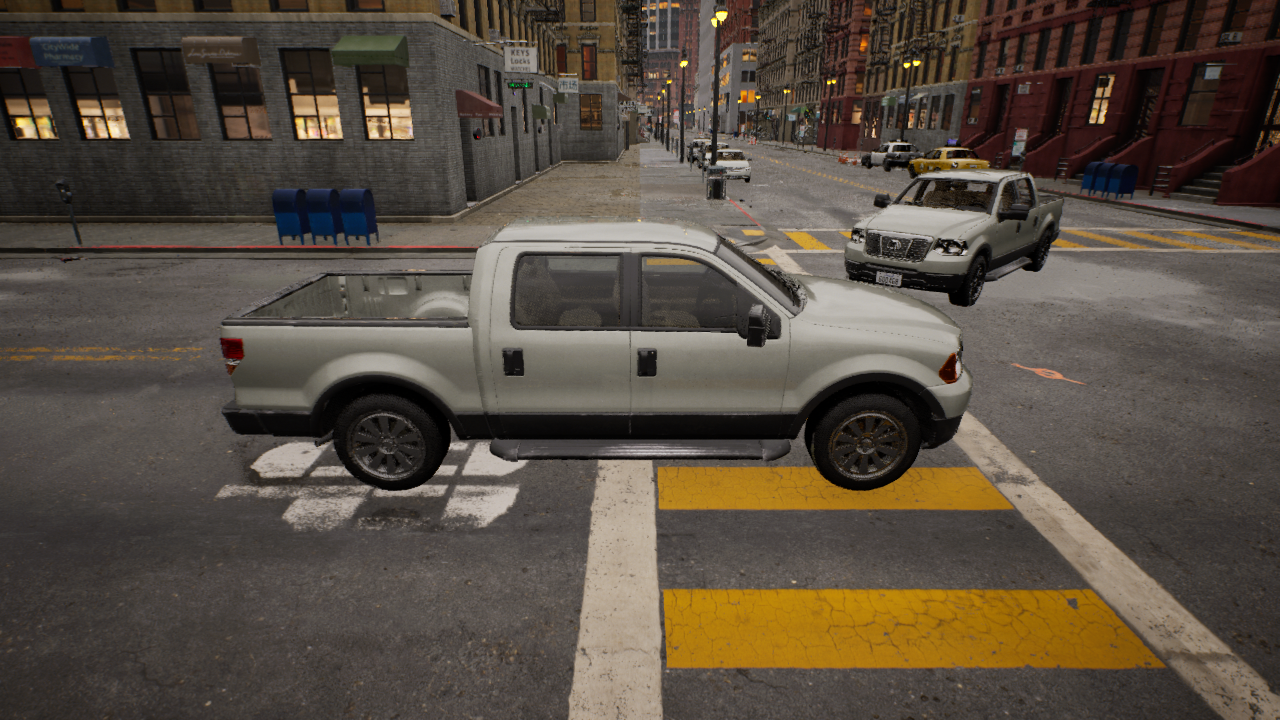
Venue: residential
Lighting: golden hour
Vehicle rig: pickup